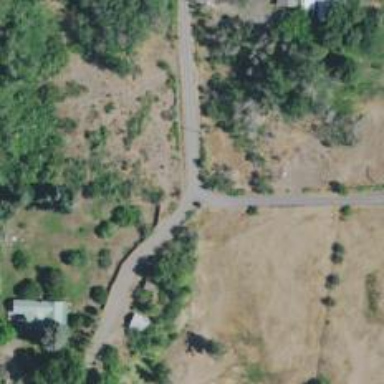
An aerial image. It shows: Unclassified road.